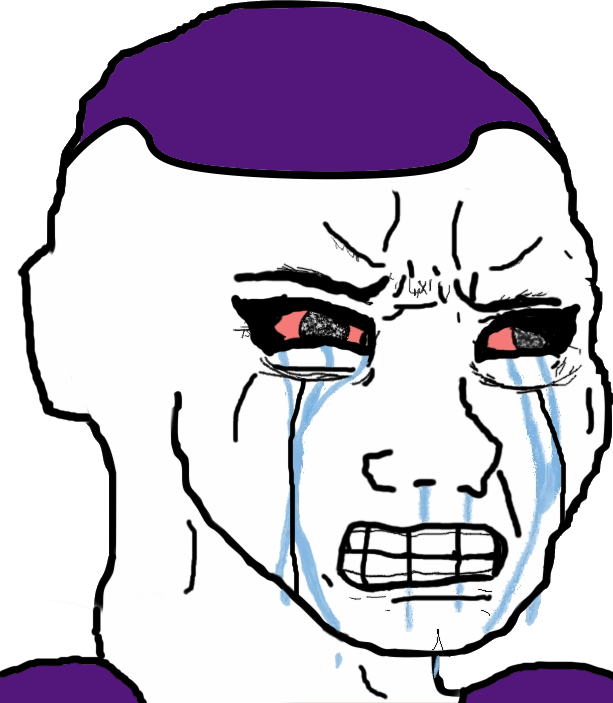
Label: 5_Crying_Wojak